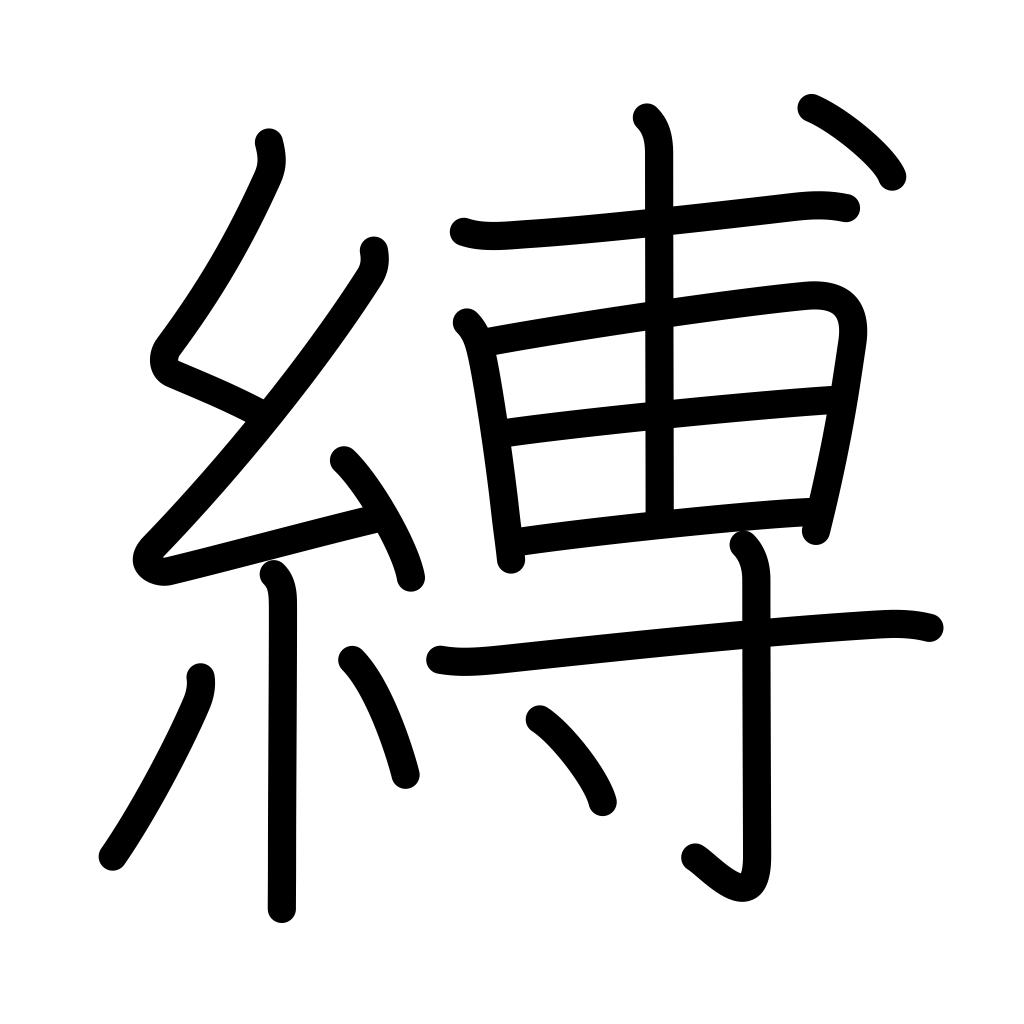
Meaning: truss, arrest, bind, tie, restrain